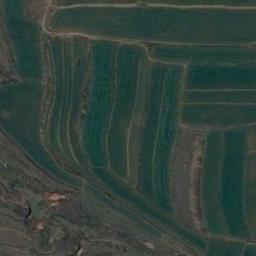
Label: terrace